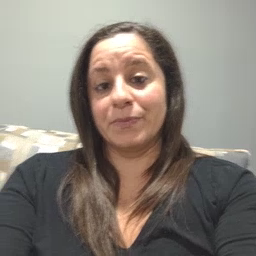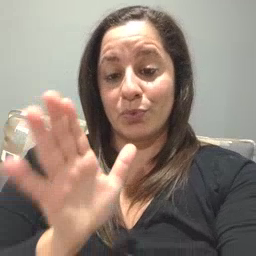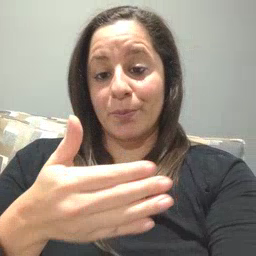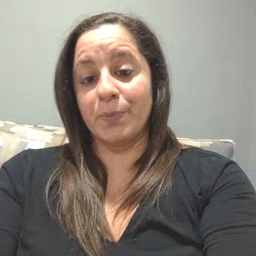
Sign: room